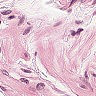
Metastatic tissue present: no